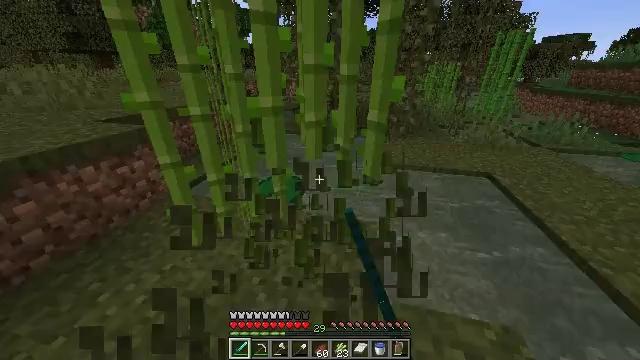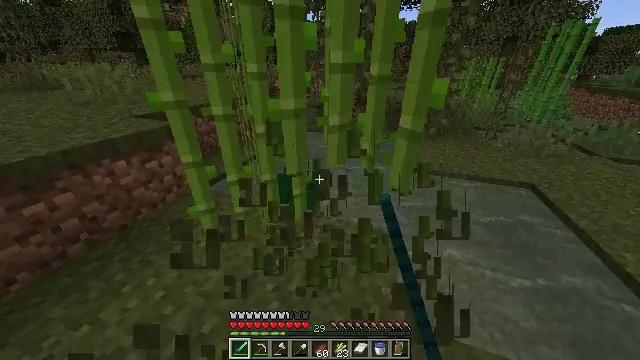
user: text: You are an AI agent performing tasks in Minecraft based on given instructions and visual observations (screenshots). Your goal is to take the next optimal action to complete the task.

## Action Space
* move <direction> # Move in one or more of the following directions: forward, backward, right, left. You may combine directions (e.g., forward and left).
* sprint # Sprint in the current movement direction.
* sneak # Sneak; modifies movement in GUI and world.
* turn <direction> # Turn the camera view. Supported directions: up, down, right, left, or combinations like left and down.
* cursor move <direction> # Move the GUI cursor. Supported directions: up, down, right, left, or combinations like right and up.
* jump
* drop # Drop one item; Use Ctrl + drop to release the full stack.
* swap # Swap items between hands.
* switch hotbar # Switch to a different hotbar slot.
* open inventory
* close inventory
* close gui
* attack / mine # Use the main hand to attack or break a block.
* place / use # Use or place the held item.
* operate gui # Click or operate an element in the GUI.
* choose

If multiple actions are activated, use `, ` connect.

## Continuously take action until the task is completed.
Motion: motion action
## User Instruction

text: Cut down the sugar cane stalks.
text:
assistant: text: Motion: move forward, turn left, attack / mine
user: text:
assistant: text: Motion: attack / mine